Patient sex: M
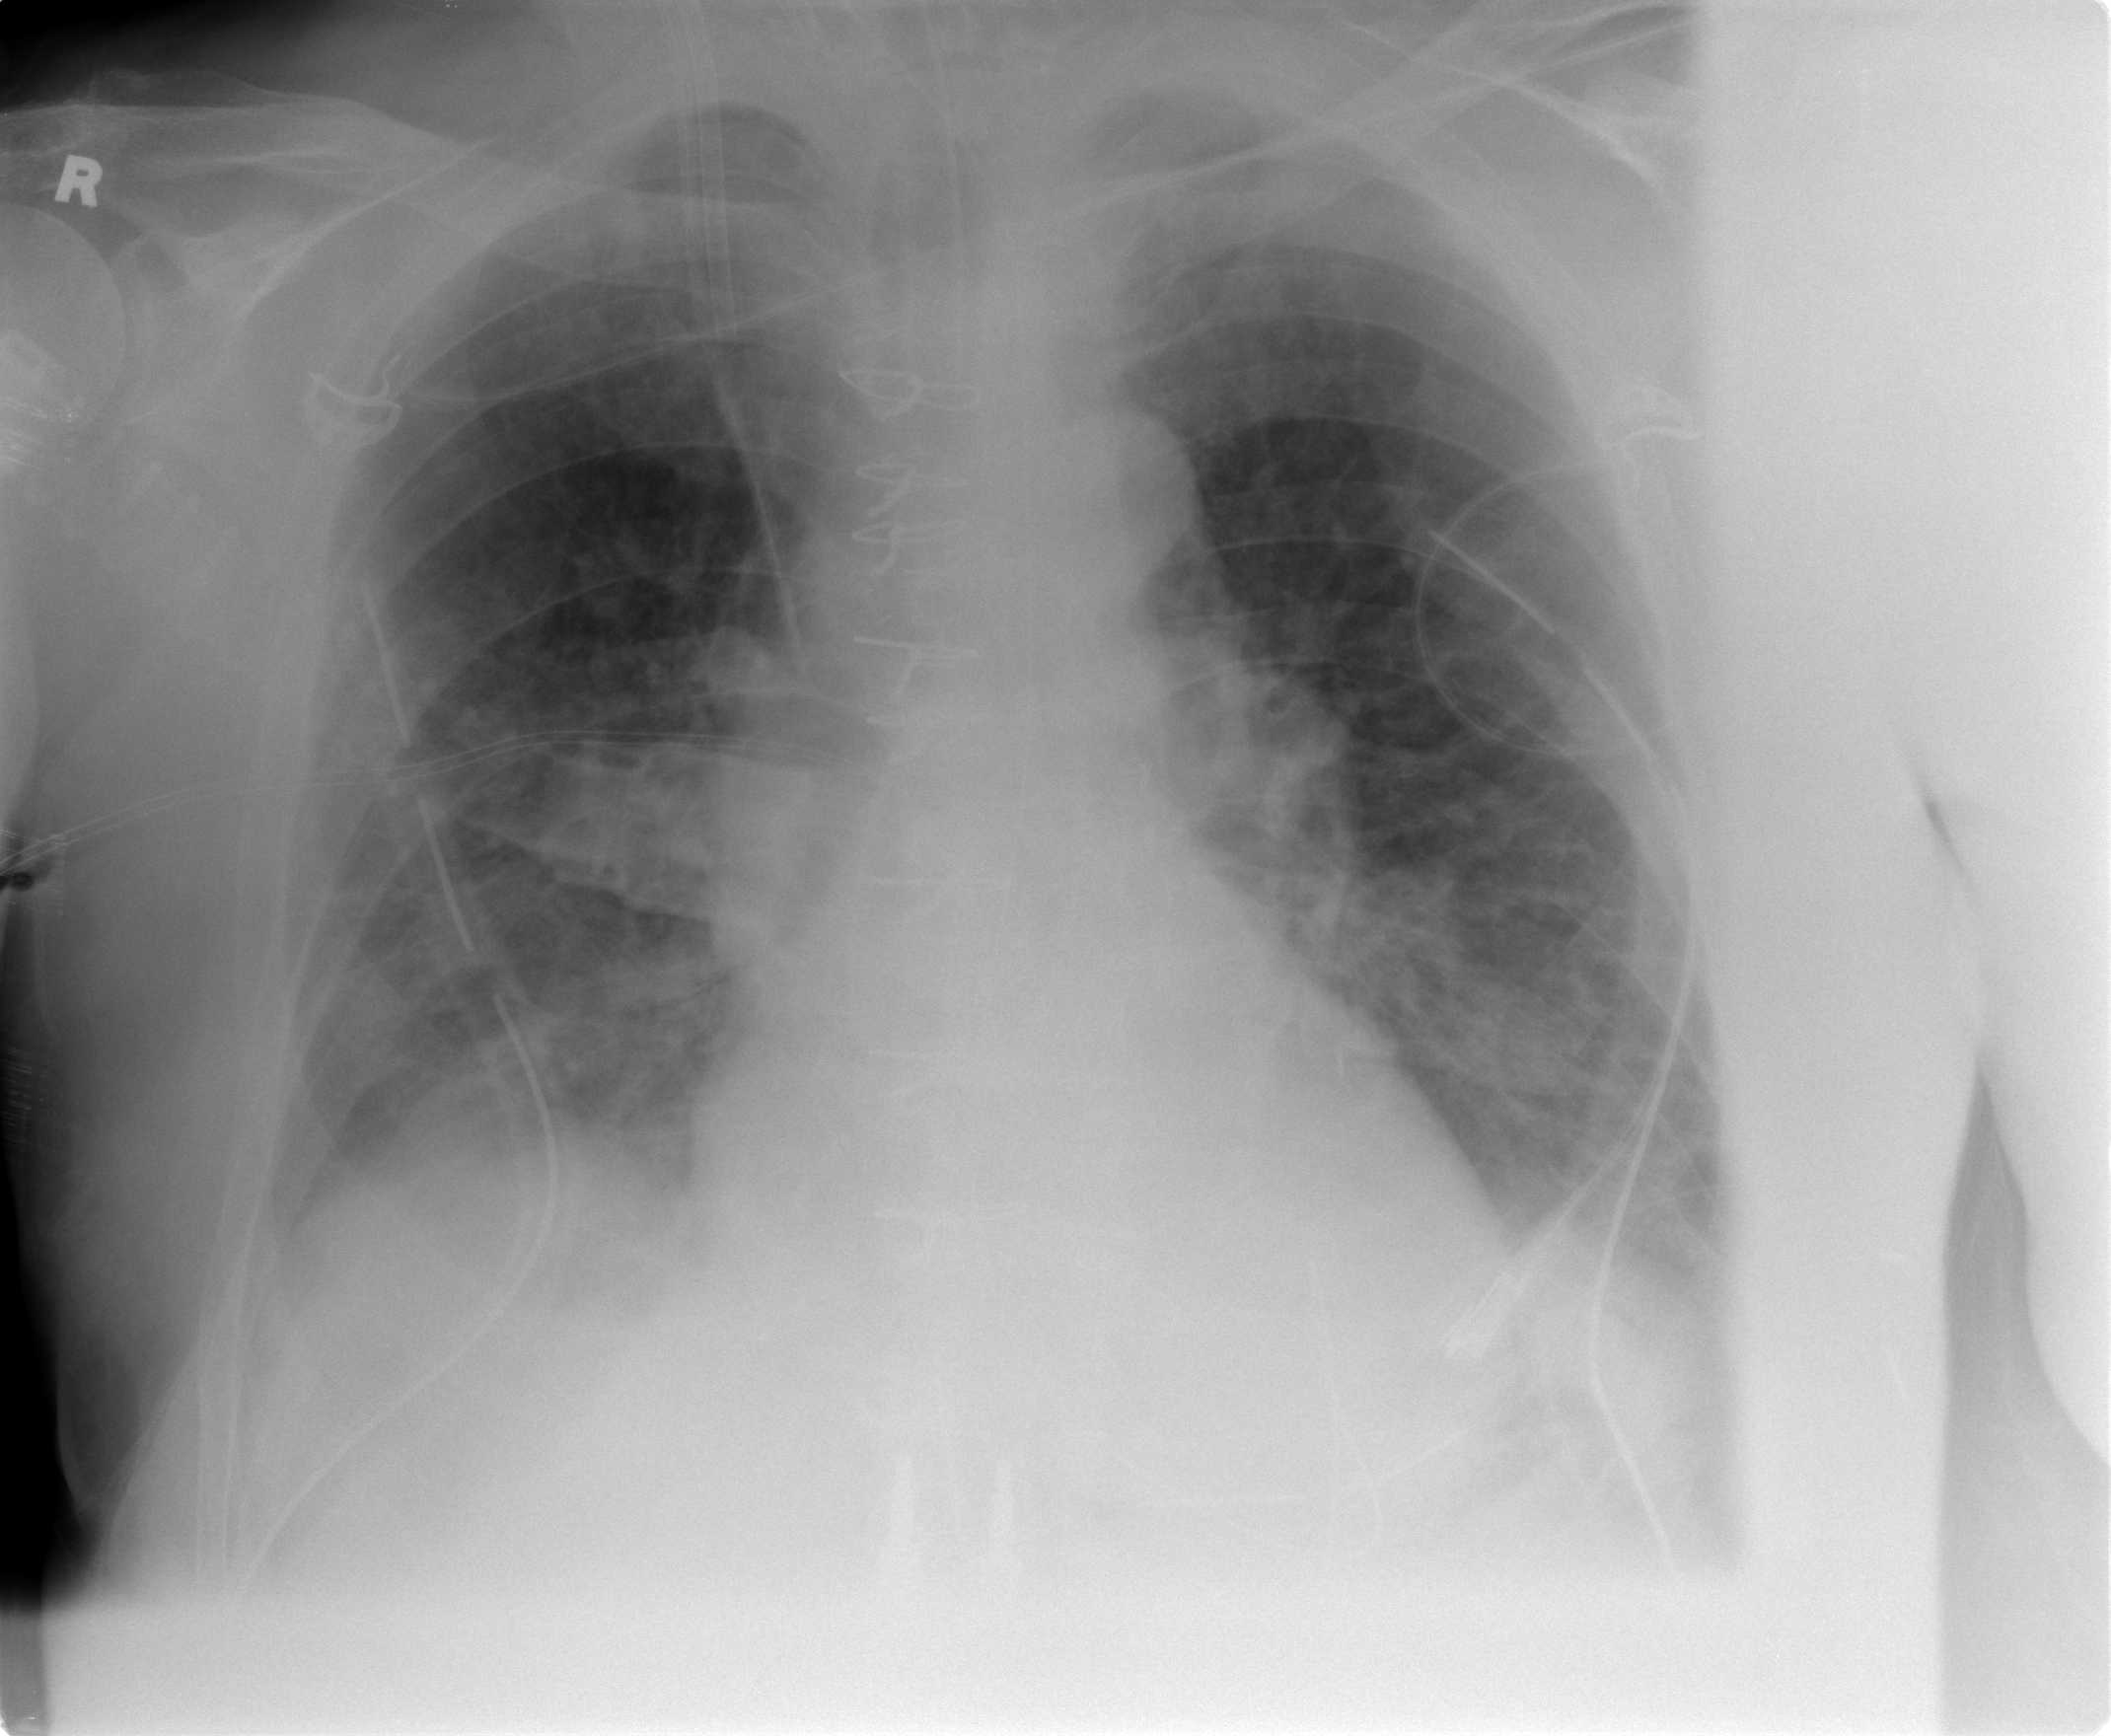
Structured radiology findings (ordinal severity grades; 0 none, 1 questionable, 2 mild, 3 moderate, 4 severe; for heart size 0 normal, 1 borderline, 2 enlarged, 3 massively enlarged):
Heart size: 0
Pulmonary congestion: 2
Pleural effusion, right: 1
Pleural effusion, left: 1
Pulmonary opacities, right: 1
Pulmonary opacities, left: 1
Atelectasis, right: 2
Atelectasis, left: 2